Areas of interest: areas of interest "Transportation stations"
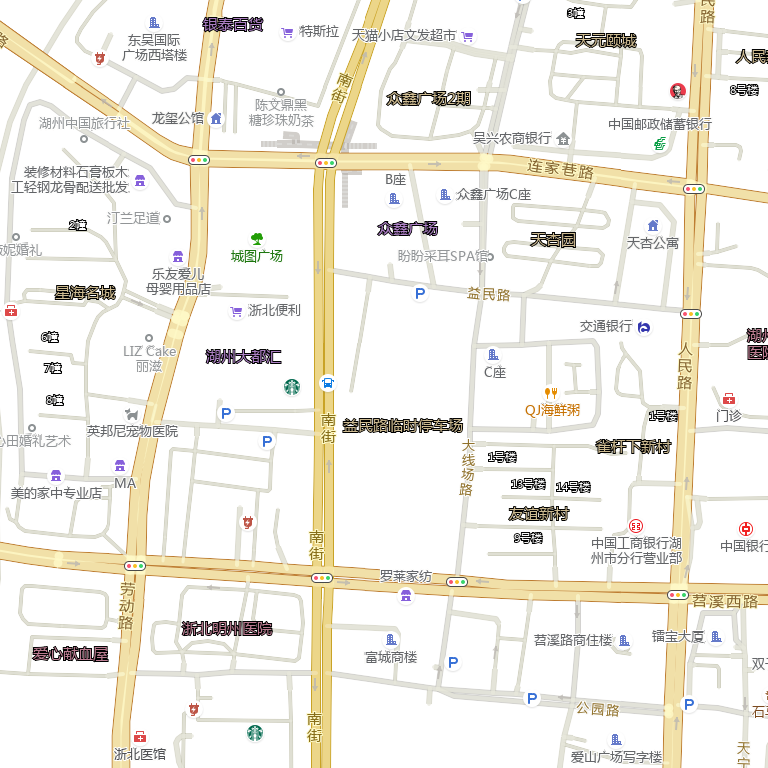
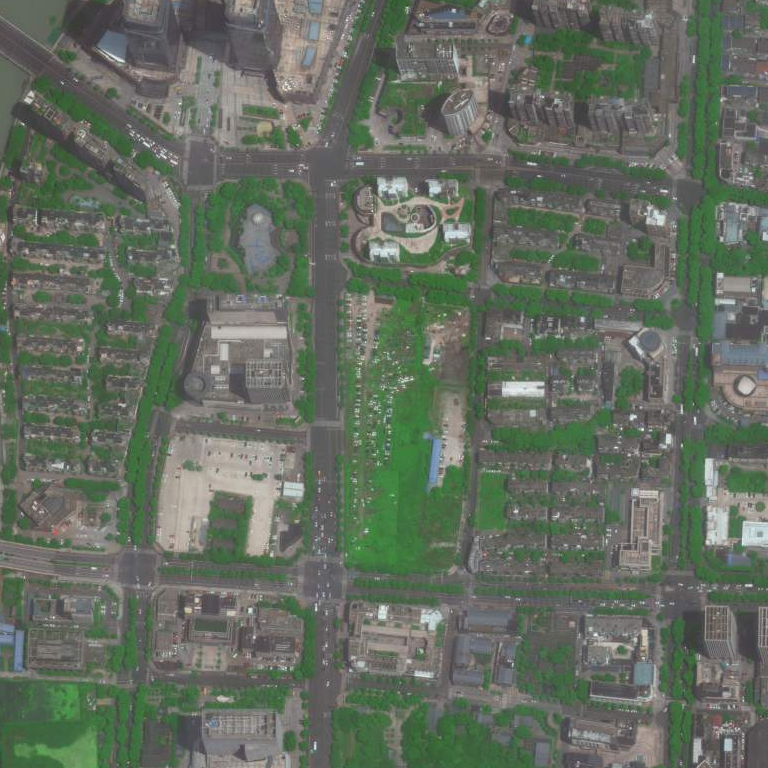